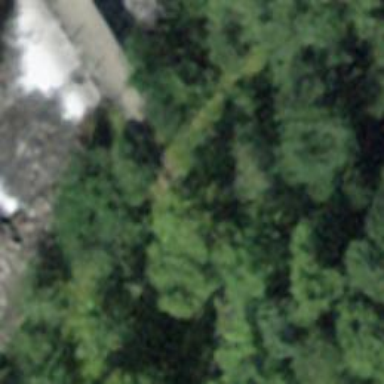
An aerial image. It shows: Path on bridge.